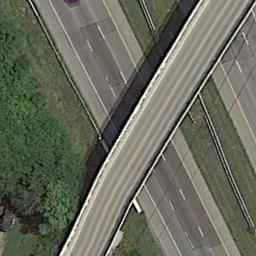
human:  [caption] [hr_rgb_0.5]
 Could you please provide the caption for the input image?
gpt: The overpass is next to the grass and some trees .

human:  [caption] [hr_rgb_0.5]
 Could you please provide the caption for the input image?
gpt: This overpass intersects the road at right angle .

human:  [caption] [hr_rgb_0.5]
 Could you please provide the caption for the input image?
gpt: There are many trees beside the overpass .

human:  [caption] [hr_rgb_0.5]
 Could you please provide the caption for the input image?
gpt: The cross-line overpass is over the roads on the green space .

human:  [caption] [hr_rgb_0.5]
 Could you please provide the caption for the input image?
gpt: There are green lawns beside the overpass .